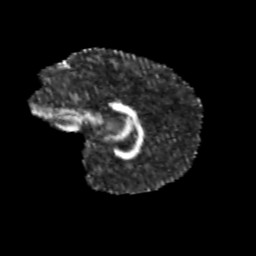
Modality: FA
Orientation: sagittal
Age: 10
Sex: female
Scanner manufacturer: siemens
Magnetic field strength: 3 T
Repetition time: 3.8 s
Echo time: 0.07 s